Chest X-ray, PA view. Patient: 65 years old, sex F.
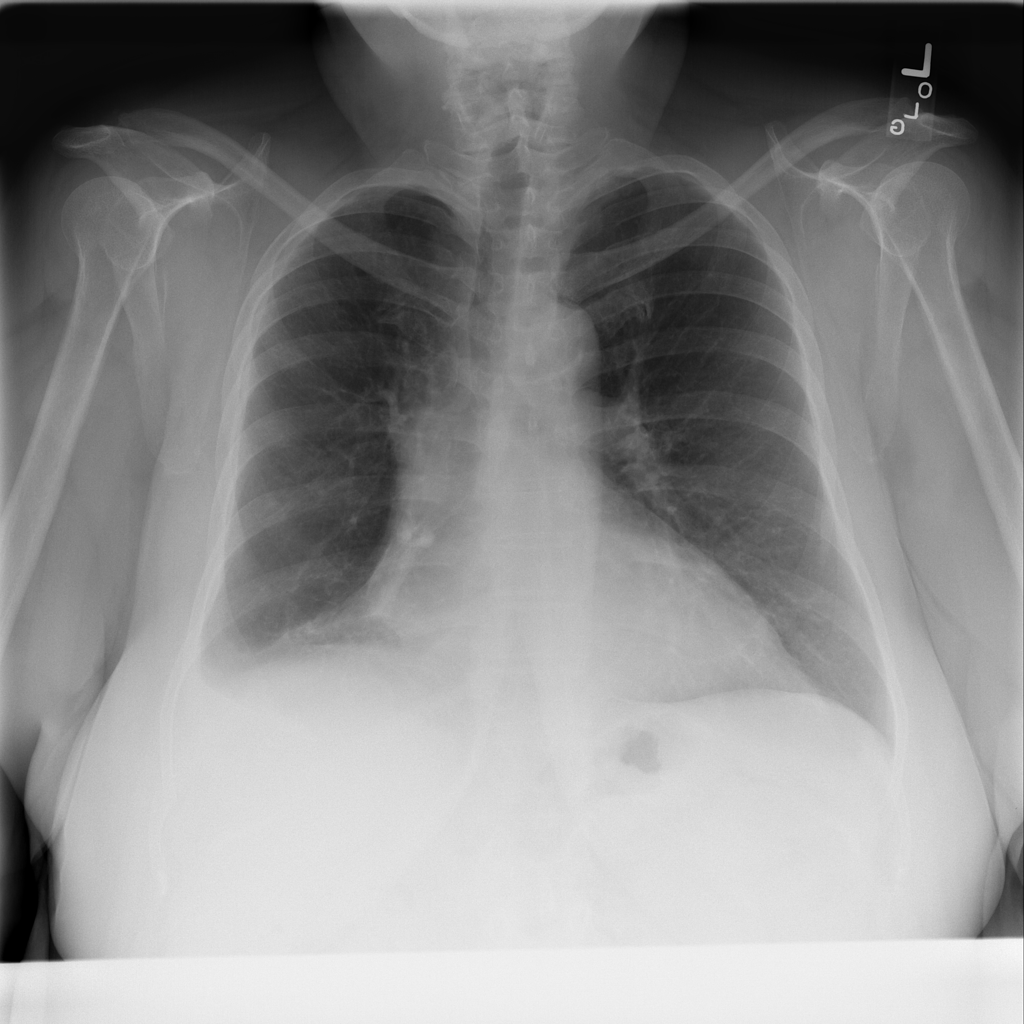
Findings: Effusion, Mass